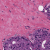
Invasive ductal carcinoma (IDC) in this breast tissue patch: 0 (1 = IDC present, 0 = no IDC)